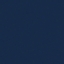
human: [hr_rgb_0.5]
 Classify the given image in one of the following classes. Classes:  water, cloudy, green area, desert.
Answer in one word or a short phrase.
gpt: water